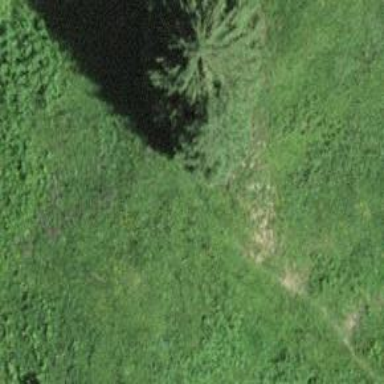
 making the path very difficult to traverse."